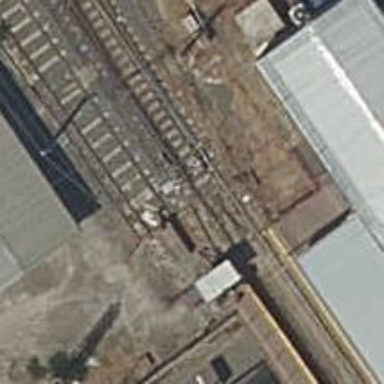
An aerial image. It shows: Yard with electrified contact line.